Aerial crown-view tile of a tropical tree (Barro Colorado Island, Panama), acquired 20250317:
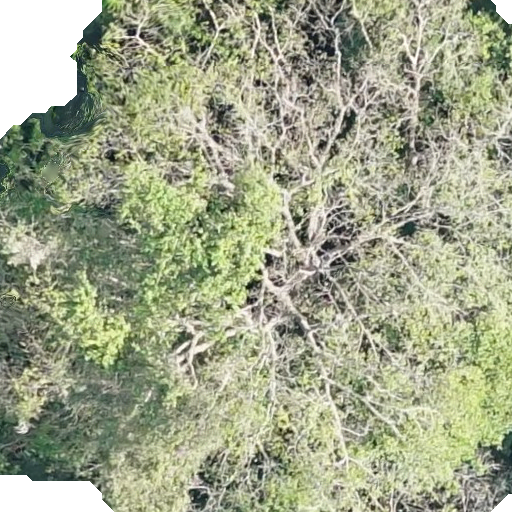
Species: Hura crepitans
GBIF accepted scientific name: Hura crepitans
Crown area: 501.412 m²